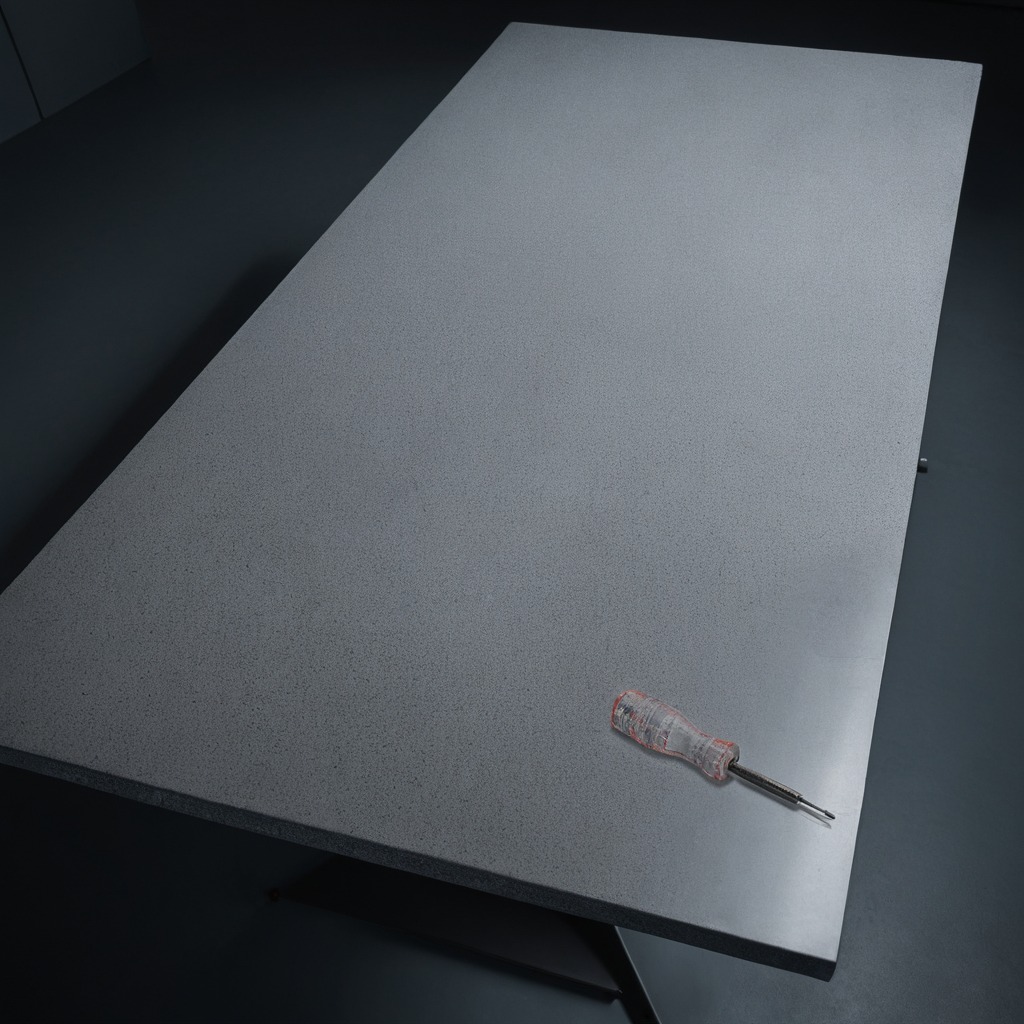
A screwdriver is lying on a clean granite table inside a workshop at night dim ambient light soft shadows worn but